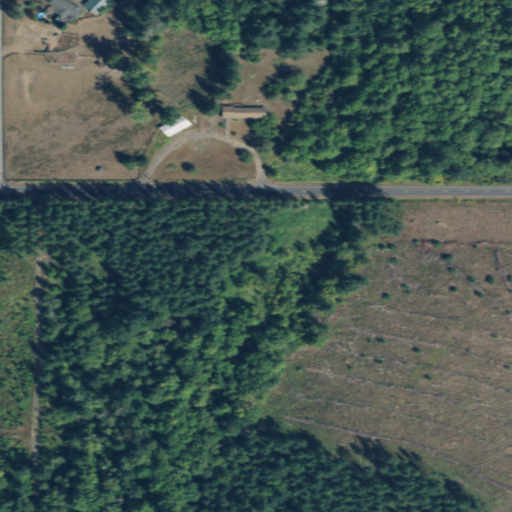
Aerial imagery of plain(s) in Washington named Layton Prairie containing woody wetlands, open development, mixed forest, shrub, evergreen forest, herbaceous wetlands, deciduous forest, pasture, low intensity development, and grassland